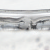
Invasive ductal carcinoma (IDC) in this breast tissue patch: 0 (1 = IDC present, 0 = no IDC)